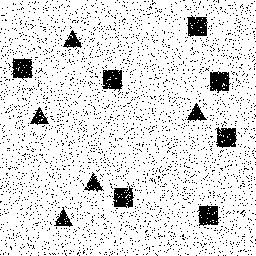
Squares: 7
Triangles: 5
Stars: 0
Total shapes: 12